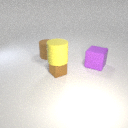
large brown rubber cylinder to the left of small brown metal cube